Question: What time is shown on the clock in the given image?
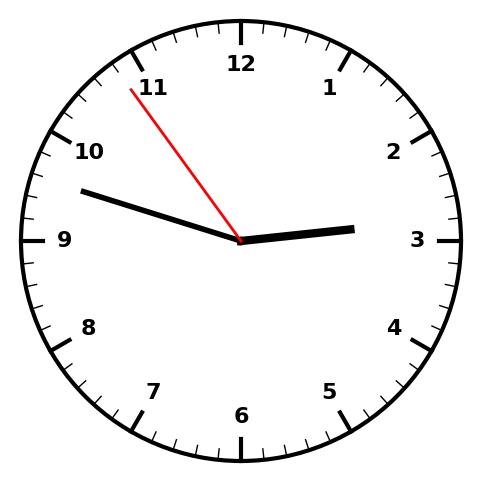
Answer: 02:47:54